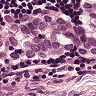
Metastatic tissue present: yes